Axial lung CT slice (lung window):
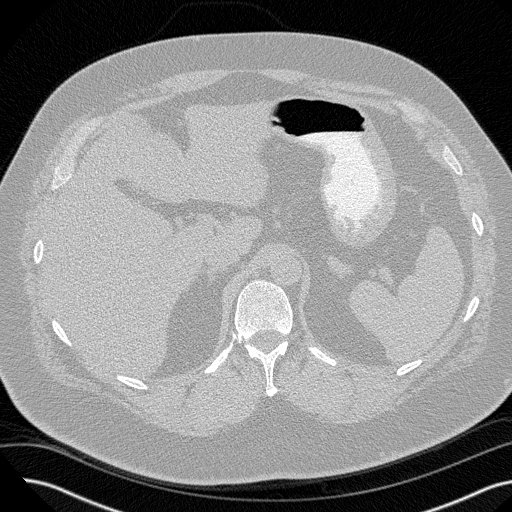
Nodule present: no